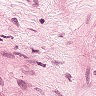
Metastatic tissue present: no